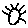
Label: sun